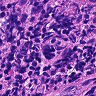
Metastatic tissue present: no